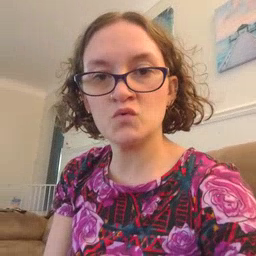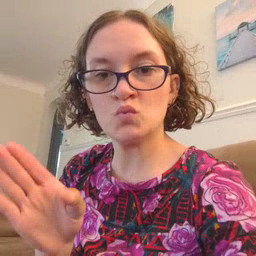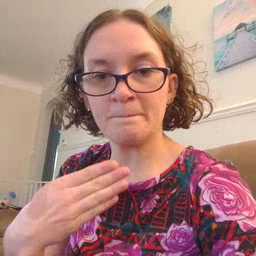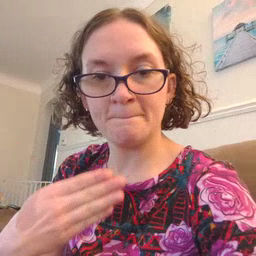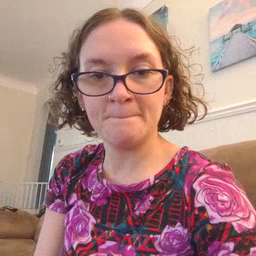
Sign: room